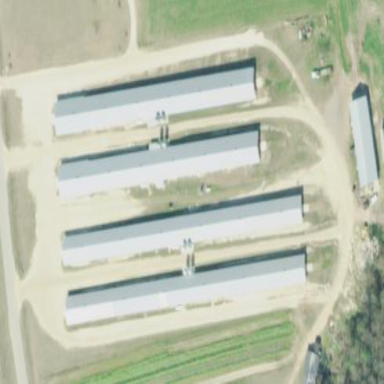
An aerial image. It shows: Poultry farmyard is depicted in the image.